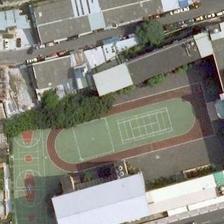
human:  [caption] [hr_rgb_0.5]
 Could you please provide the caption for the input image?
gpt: a long playground with two basketball fields next to it is semi-surrounded by many buildings .

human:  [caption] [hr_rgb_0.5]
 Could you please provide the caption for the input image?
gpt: a playground with two basketball fields next to it is surrounded by many buildings .

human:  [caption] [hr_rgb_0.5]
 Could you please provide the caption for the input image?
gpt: many buildings and some green trees are around a playground .

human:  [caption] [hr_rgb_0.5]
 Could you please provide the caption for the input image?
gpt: the messy buildings surrounded a few pieces of courts .

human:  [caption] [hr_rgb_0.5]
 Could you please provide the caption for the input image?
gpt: a playground with two basketball fields next to it is surrounded by many buildings .